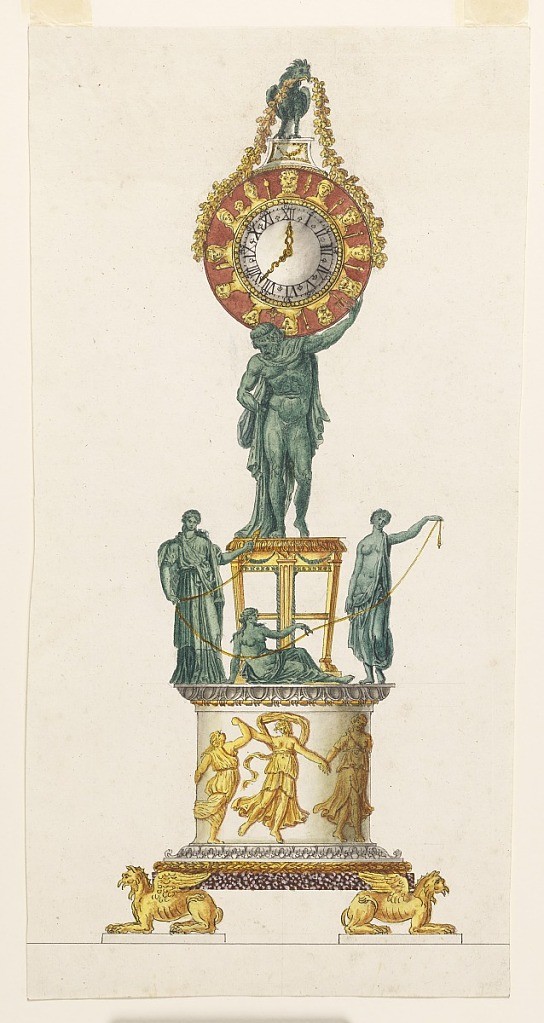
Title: Design for a Clock
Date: late 18th century
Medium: Brush and watercolor, pen and ink, graphite on paper
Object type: Drawing
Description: Vertical rectangle. Design for a clock intended to be executed in gilded and green bronze and white and colored marble. Two crouching griffins support a round pedestal with a frieze of dancing girls. Above stands a tripod, with Atlas carrying the globe, which contains the dial of the clock, framed outside by busts of gods. At top is a rooster supporting a garland. Beside the tripod are the figures of the Fates.